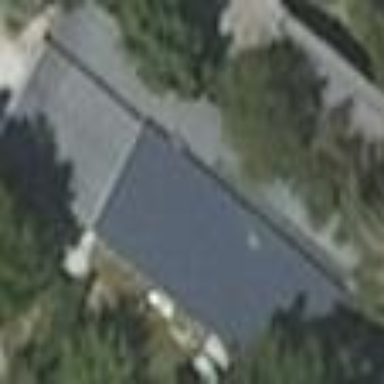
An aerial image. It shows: Shed.